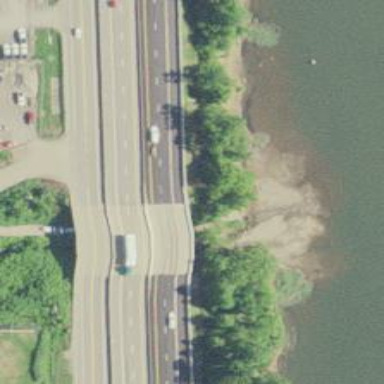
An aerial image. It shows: Bridge over motorway.